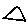
Label: triangle